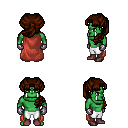
a pixel art fantasy rpg character, male body template, orc, green skin, maroon cape, white pants, brown princess hairstyle, metal gloves, maroon shoes, four views (front, back, left, right), 2x2 character sprite sheet, small pixel art, hard edges, no anti-aliasing